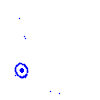
Particle: pion